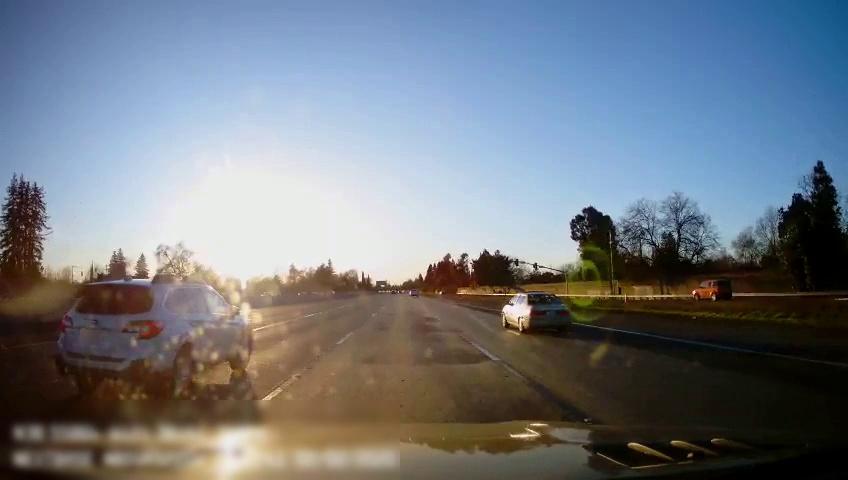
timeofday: Day
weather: Sunny
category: Drivable Space
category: Vehicles | Truck
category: Vehicles | Car
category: Vehicles | SUV
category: Vehicles | SUV
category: Lanes | Alternate Lane
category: Lanes | Alternate Lane
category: Lanes | Current Lane
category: Lanes | Current Lane
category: Lanes | Alternate Lane
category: Traffic | Signs
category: Traffic | Signs